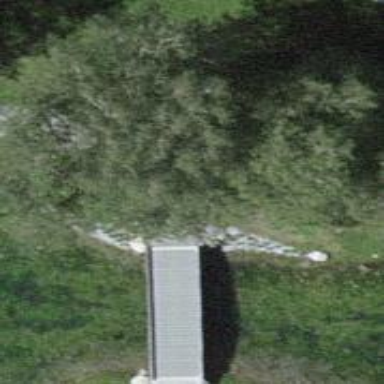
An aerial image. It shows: Designated golf cart path on bridge over track with grade 2 surface.